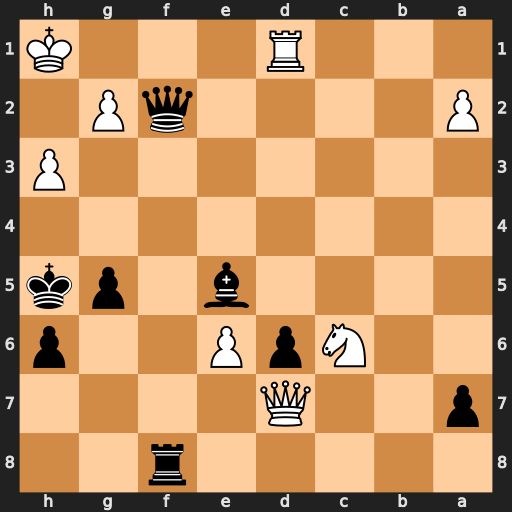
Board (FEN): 5r2/p2Q4/2NpP2p/4b1pk/8/7P/P4qP1/3R3K
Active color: b
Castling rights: -
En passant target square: -
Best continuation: Qf1+ Rxf1 Rxf1#